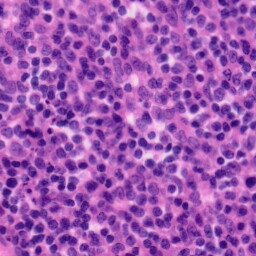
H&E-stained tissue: Tonsil